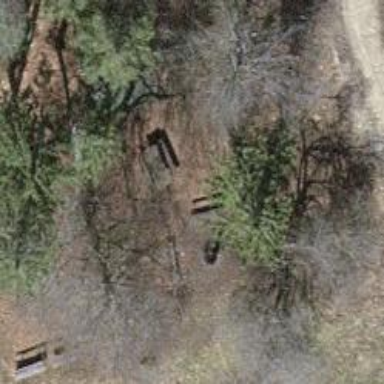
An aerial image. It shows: Bench.